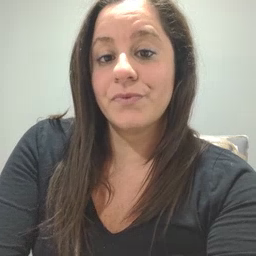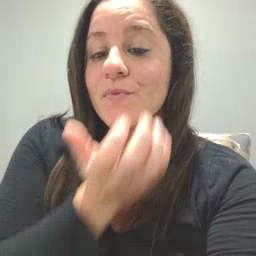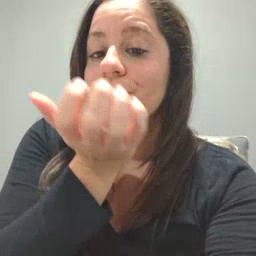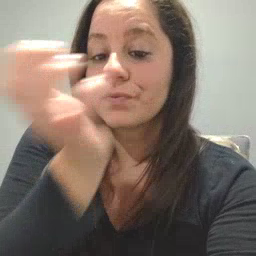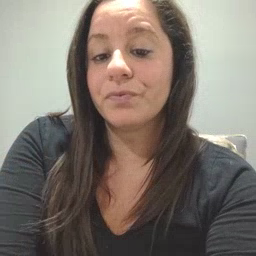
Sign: grass